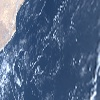
Label: water